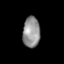
Tissue: prostate
Cell type: Myeloid cells
Senescence score: 0.3486
Nuclear area (px): 516
Mean DAPI intensity: 145.895